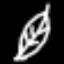
Label: leaf